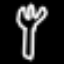
Label: fork